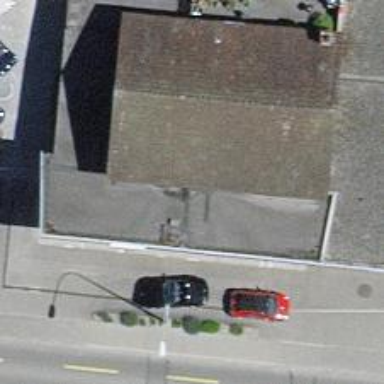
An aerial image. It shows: Fuel station.